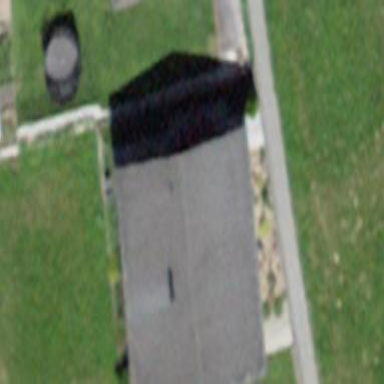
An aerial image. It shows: Simple and straightforward house.